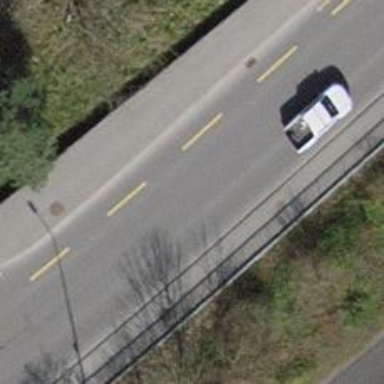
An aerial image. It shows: Primary highway with asphalt surface. It has sidewalks on both sides. There is cycle lane on the left and cycle track on the right.